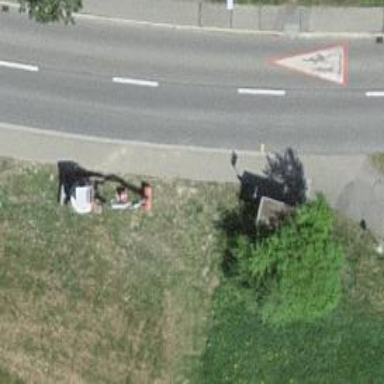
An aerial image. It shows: Bus stop with shelter. It is platform for public transport.